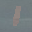
Label: 1